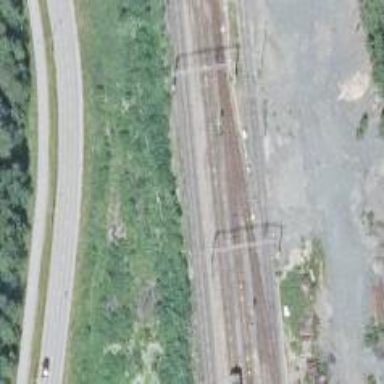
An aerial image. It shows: Railway signal.